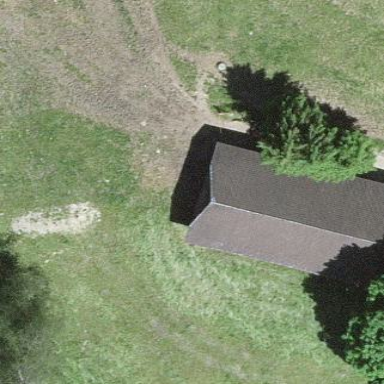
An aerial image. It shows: Farm auxiliary building.